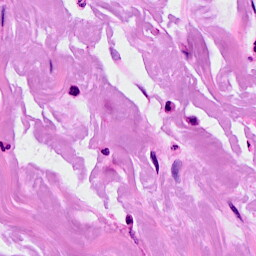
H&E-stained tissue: Breast